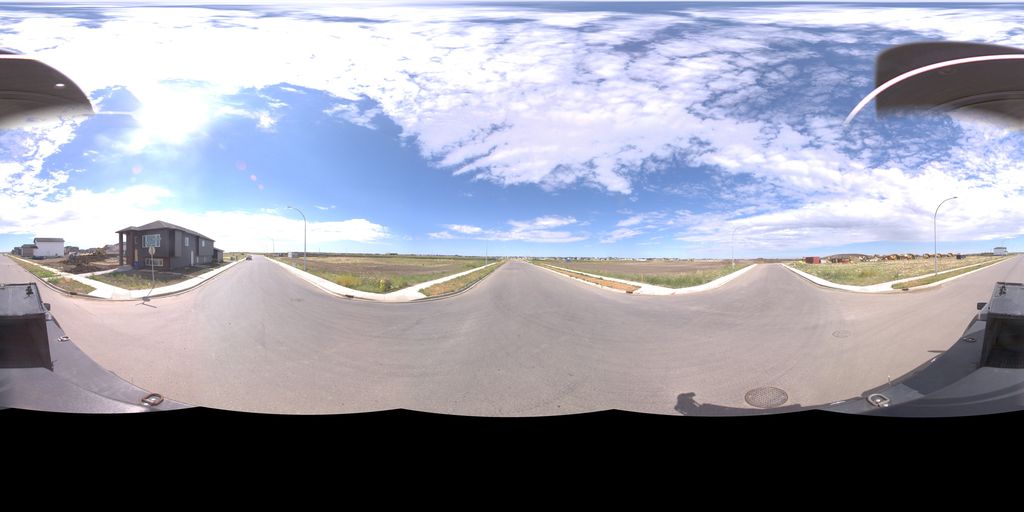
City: saskatoon